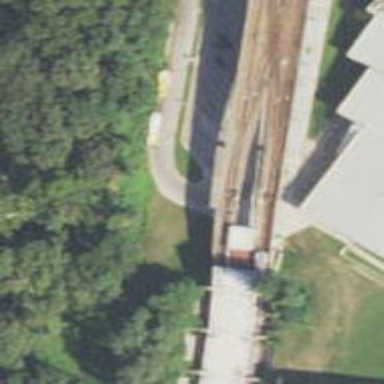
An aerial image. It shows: Railway signal.